Field crop: tomato
Growth stage: 1
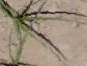
Species: cyperus